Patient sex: M
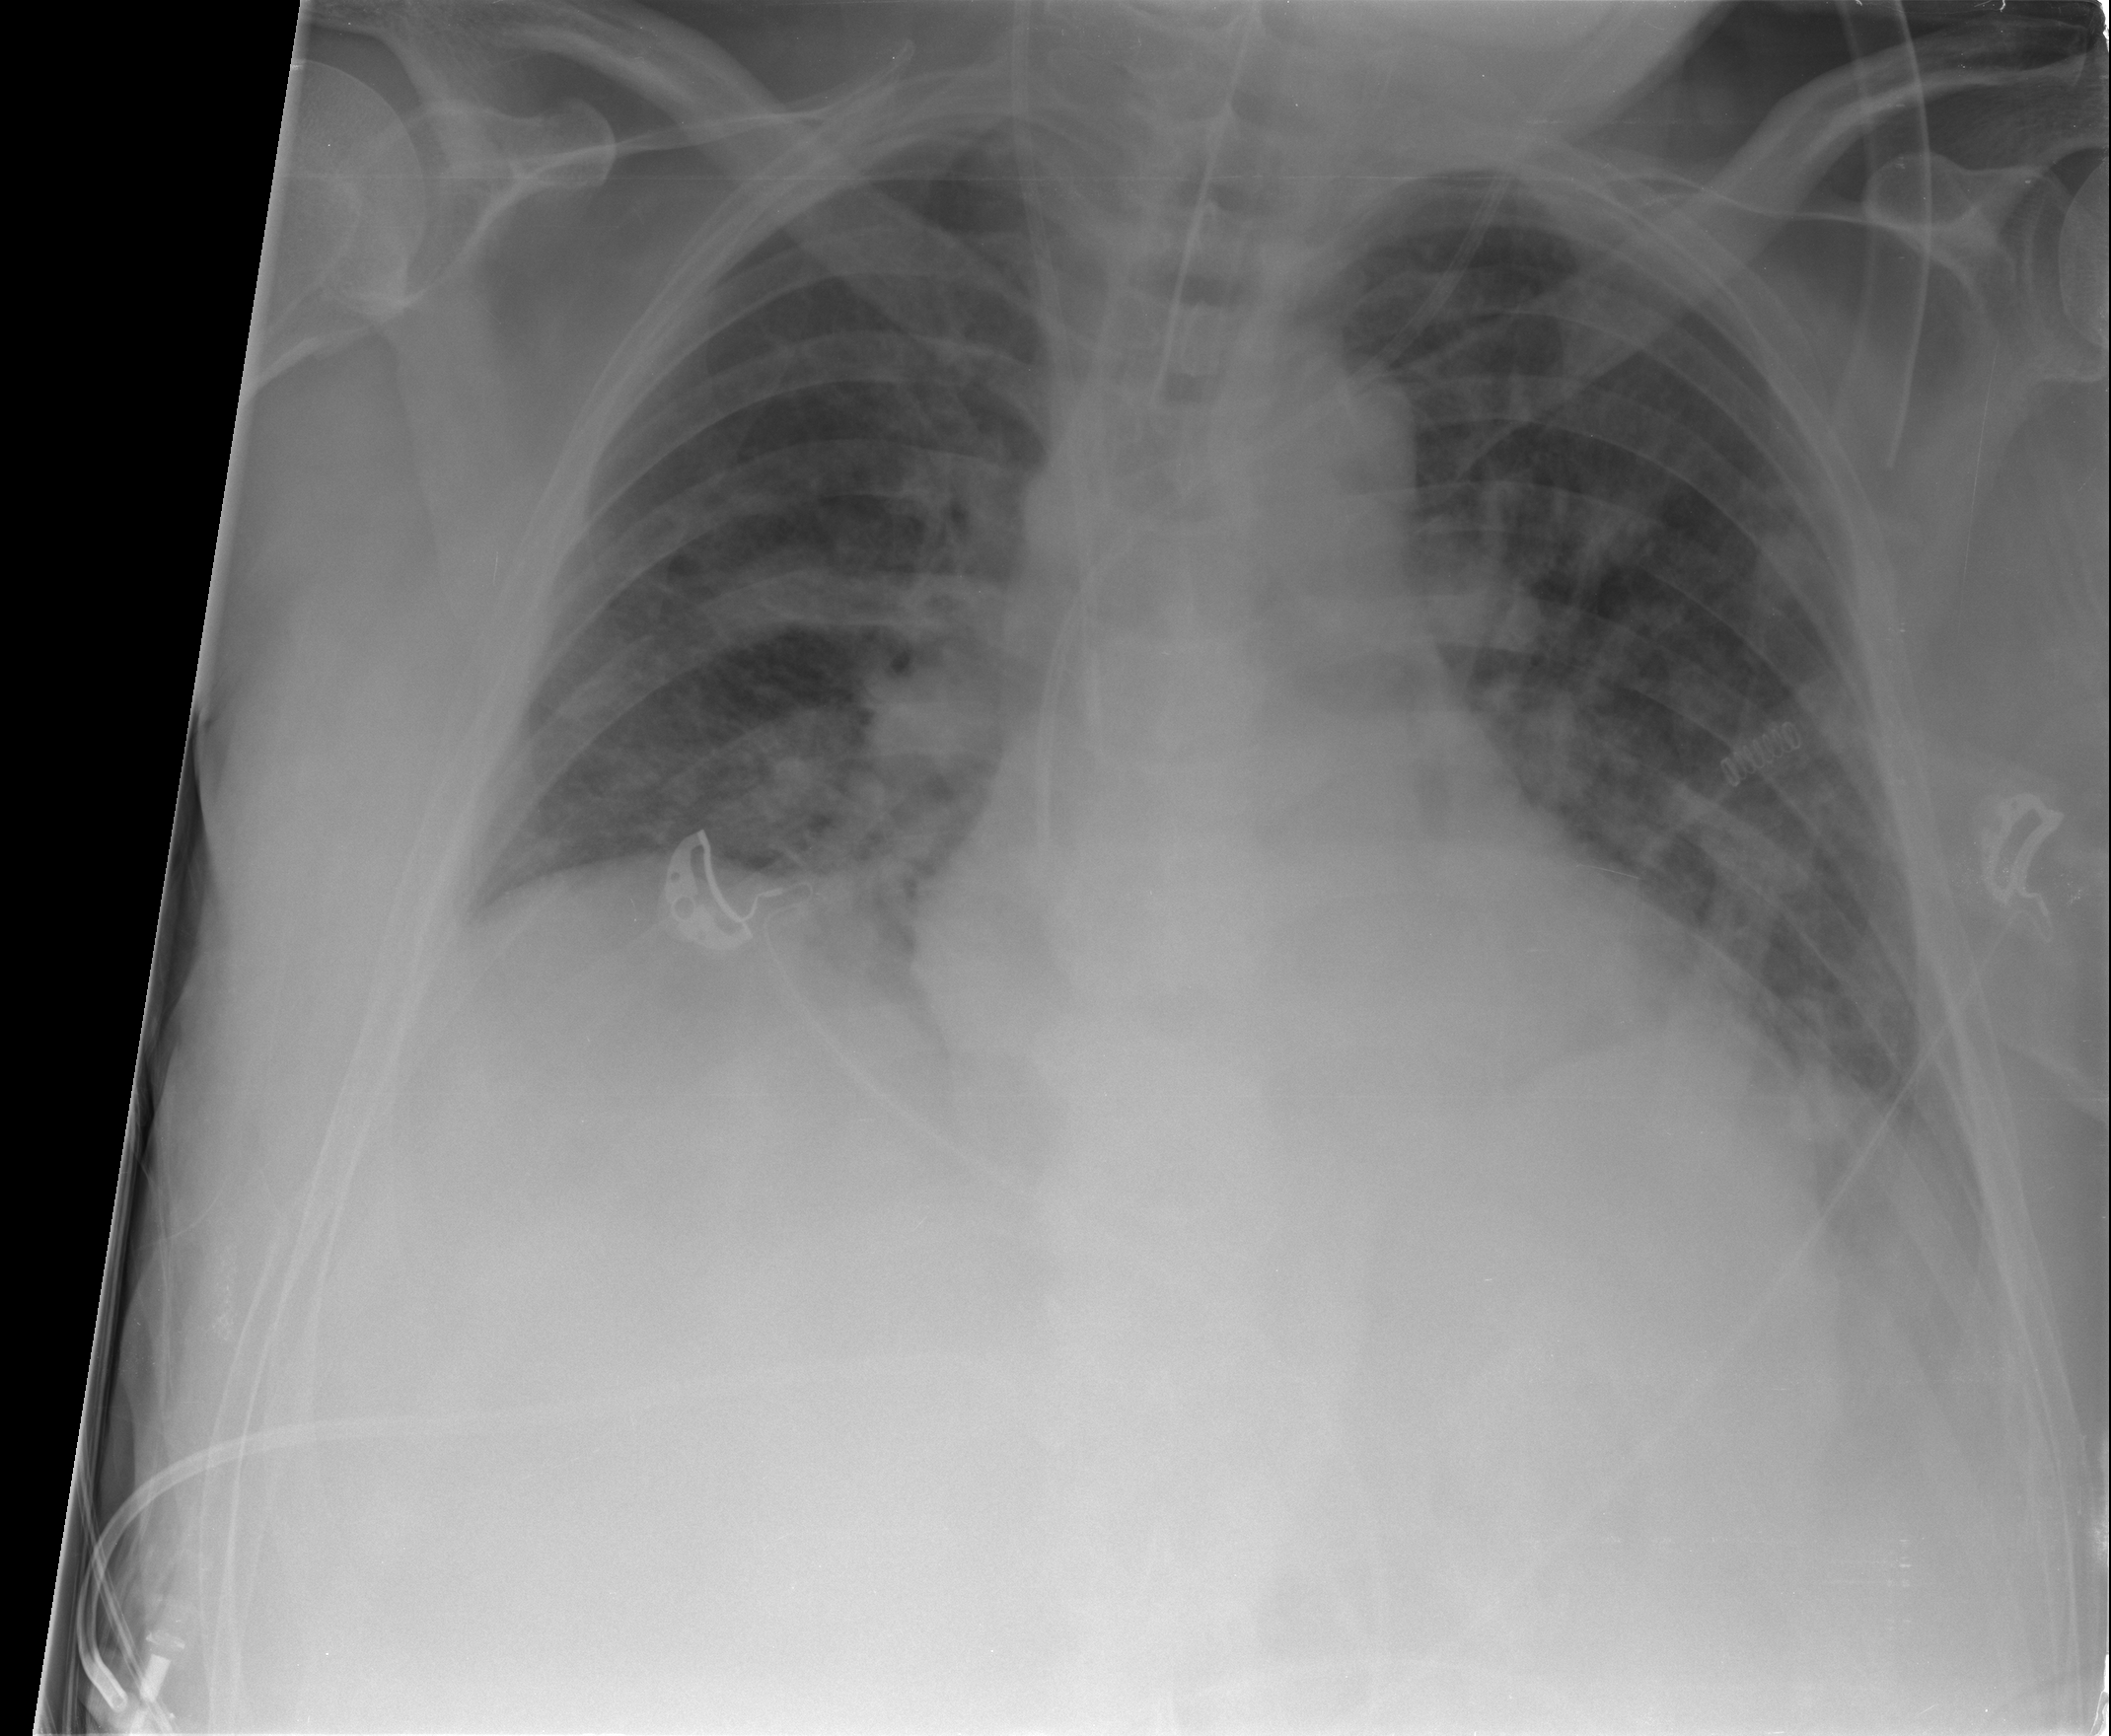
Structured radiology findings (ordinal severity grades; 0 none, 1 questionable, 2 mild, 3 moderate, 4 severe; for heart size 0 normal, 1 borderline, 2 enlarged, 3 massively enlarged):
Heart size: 2
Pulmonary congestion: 0
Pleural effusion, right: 2
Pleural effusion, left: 2
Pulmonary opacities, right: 0
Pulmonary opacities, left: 0
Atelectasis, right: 3
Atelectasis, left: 3